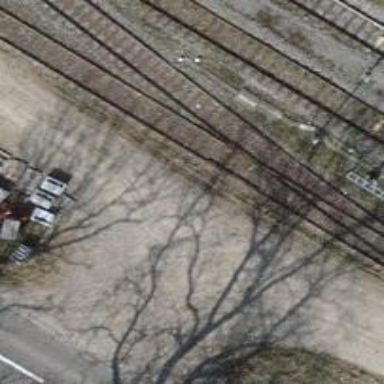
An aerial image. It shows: Single-track electrified railway service yard with contact line for trains.